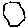
Label: hexagon